【题型】解答题　【知识点】解析几何　【难度】medium
已知抛物线 \(D\) 的顶点是椭圆 \(\frac{x^2}{4} + \frac{y^2}{3} = 1\) 的中心，焦点与该椭圆的右焦点重合.

(1) 求抛物线 \(D\) 的方程；

(2) 已知动直线 \(l\) 过点 \(P(4,0)\)，交抛物线 \(D\) 于 \(A\)、\(B\) 两点，坐标原点 \(O\) 为 \(PQ\) 中点，

$\textcircled{1}$求证：\(\angle AQP = \angle BQP\)；

$\textcircled{2}$ 是否存在垂直于 \(x\) 轴的直线 \(m\) 被以 \(AP\) 为直径的圆所截得的弦长恒为定值？如果存在，求出 \(m\) 的方程；如果不存在，说明理由.
【解答】

【答案】(1) \(y^2 = 4x\)

(2) $\textcircled{1}$证明见解析；$\textcircled{2}$存在，\(x = 3\)

【分析】（1）由题意，设抛物线方程 \(y^2 = 2px(p>0)\)，由 \(a^2 - b^2 = 4 - 3 = 1\)，得 \(c = 1\)。由此能求出抛物线 \(D\) 的方程；

（2）$\textcircled{1}$设 \(A(x_1,y_1)\)，\(B(x_2,y_2)\)，由于 \(O\) 为 \(PQ\) 中点，则 \(Q(-4,0)\)，故当 \(l \perp x\) 轴时由抛物线的对称性知 \(\angle AQP = \angle BQP\)，当 \(l\) 不垂直 \(x\) 轴时，设 \(l:y = k(x - 4)\)，由
\[
\begin{cases}
y = k(x - 4) \\
y^2 = 4x
\end{cases}
\]
得 \(k^2x^2 - 4(2k^2 + 1)x + 16k^2 = 0\)，由此能够证明 \(\angle AQP = \angle BQP\)。

$\textcircled{2}$设存在直线 \(m:x = t\) 满足题意，则圆心 \(M\left(\frac{x_1 + 4}{2},\frac{y_1}{2}\right)\)，过 \(M\) 作直线 \(x = t\) 的垂线，垂足为 \(E\)，故 \(|EG|^2 = |MG|^2 - |ME|^2\)，由此能够推出存在直线 \(m: x = 3\) 满足题意。

【详解】（1）由题意，可设抛物线方程为 \(y^2 = 2px(p > 0)\)。

由 \(a^2 - b^2 = 4 - 3 = 1\)，可得 \(c = 1\)，

\(\therefore\) 抛物线的焦点为 \((1,0)\)，\(\therefore p = 2\)，

\(\therefore\) 抛物线 \(D\) 的方程为 \(y^2 = 4x\)；

（2）$\textcircled{1}$设 \(A(x_1,y_1)\)，\(B(x_2,y_2)\)，

由于 \(O\) 为 \(PQ\) 中点且 \(P(4,0)\)，则 \(Q(-4,0)\)，

故当 \(l \perp x\) 轴时，由抛物线的对称性知，一定有 \(\angle AQP = \angle BQP\)，

当 \(l\) 不垂直 \(x\) 轴时，显然直线 \(l\) 的斜率不为 \(0\)，设 \(l:y = k(x - 4)(k \neq 0)\)，

由
\[
\begin{cases}
y = k(x - 4) \\
y^2 = 4x
\end{cases}
\]
得 \(k^2x^2 - 4(2k^2 + 1)x + 16k^2 = 0\)，\(\Delta = 16(4k^2 + 1) > 0\)，

则
\[
\begin{cases}
x_1 + x_2 = \frac{4(2k^2 + 1)}{k^2}, \\
x_1x_2 = 16
\end{cases}
\]

则 \(k_{AQ} = \frac{y_1}{x_1 + 4} = \frac{k(x_1 - 4)}{x_1 + 4}\)，\(k_{BQ} = \frac{y_2}{x_2 + 4} = \frac{k(x_2 - 4)}{x_2 + 4}\)，

所以 \(k_{AQ} + k_{BQ} = \frac{k(x_1 - 4)}{x_1 + 4} + \frac{k(x_2 - 4)}{x_2 + 4} = \frac{2k(x_1x_2 - 16)}{(x_1 + 4)(x_2 + 4)} = 0\)，

则 \(\angle AQP = \angle BQP\)，

综上证知，\(\angle AQP = \angle BQP\)；

$\textcircled{2}$设存在直线 \(m:x = t\) 满足题意，

设圆心 \(M\left(\frac{x_1 + 4}{2},\frac{y_1}{2}\right)\)，过 \(M\) 作直线 \(x = t\) 的垂线，垂足为 \(E\)，圆 \(M\) 与直线 \(m\) 的一个交点为 \(G\)，

\(\therefore |EG|^2 = |MG|^2 - |ME|^2\)，

即

\begin{align*}
|EG|^2 &= |MA|^2 - |ME|^2 = \frac{(x_1 - 4)^2 + y_1^2}{4} - \left(\frac{x_1 + 4}{2} - t\right)^2 \\
&= \frac{1}{4}y_1^2 + \frac{(x_1 - 4)^2 - (x_1 + 4)^2}{4} + t(x_1 + 4) - t^2 \\
&= x_1 - 4x_1 + t(x_1 + 4) - t^2 \\
&= (t - 3)x_1 + 4t - t^2,
\end{align*}

当 \(t = 3\) 时，\(|EG|^2 = 3\)，

此时直线 \(m\) 被以 \(AP\) 为直径的圆截得的弦长恒为定值 \(2\sqrt{3}\)，

因此存在直线 \(m: x = 3\) 满足题意。

【点睛】方法点睛：利用韦达定理法解决直线与圆锥曲线相交问题的基本步骤如下：

（1）设直线方程，设交点坐标为 \((x_1,y_1)\)、\((x_2,y_2)\)；

（2）联立直线与圆锥曲线的方程，得到关于 \(x\)（或 \(y\)）的一元二次方程，必要时计算 \(\Delta\)；

（3）列出韦达定理；

（4）将所求问题或题中的关系转化为 \(x_1 + x_2\)、\(x_1x_2\) 的形式；

（5）代入韦达定理求解。

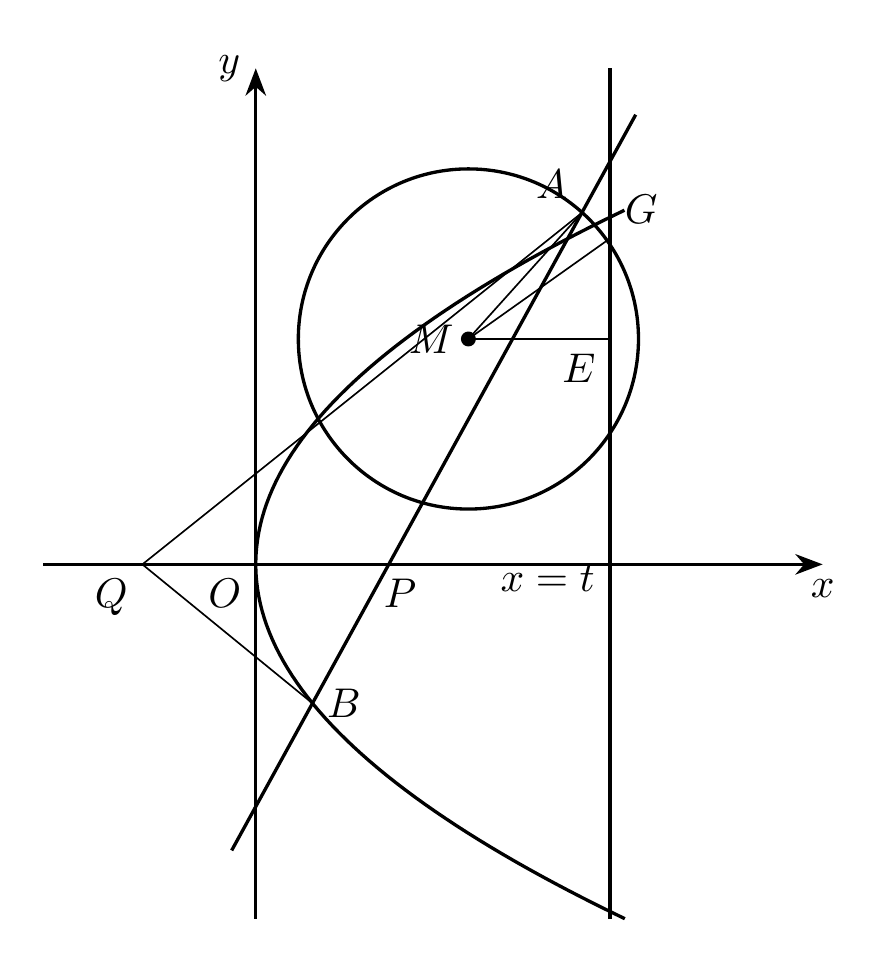